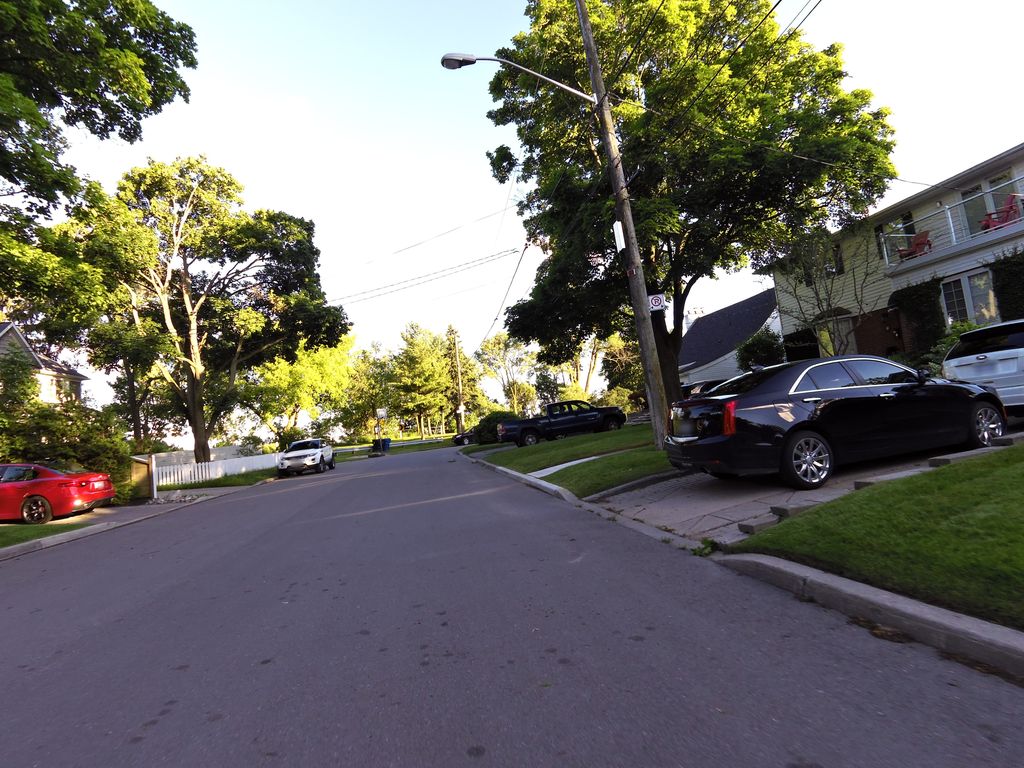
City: toronto